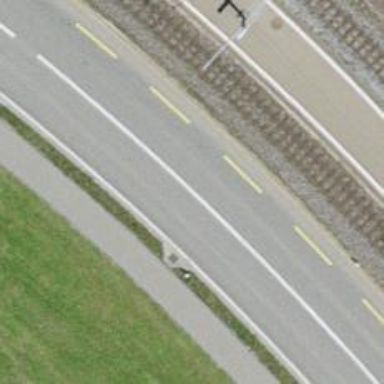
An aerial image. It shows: Secondary road with designated cycle lane on the left.